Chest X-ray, AP view. Patient: 46 years old, sex M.
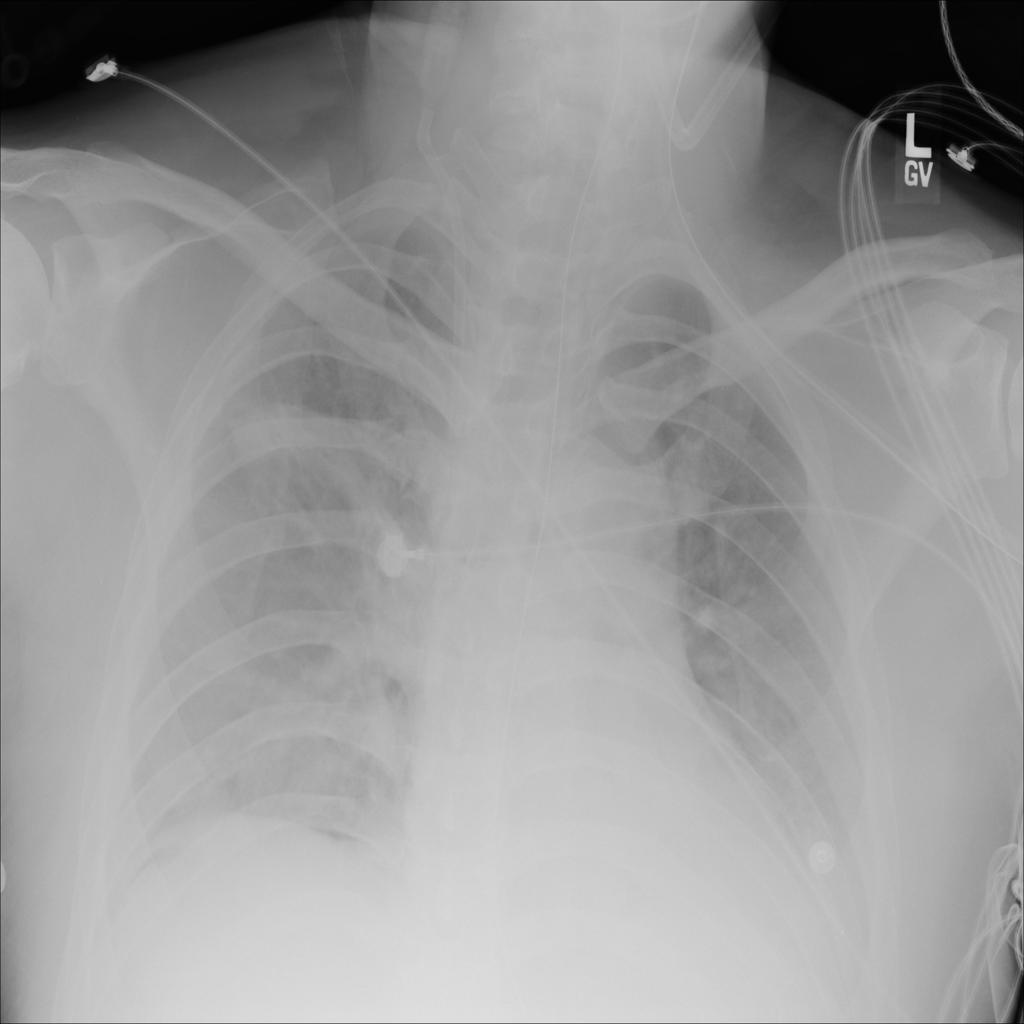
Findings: Atelectasis, Consolidation, Infiltration